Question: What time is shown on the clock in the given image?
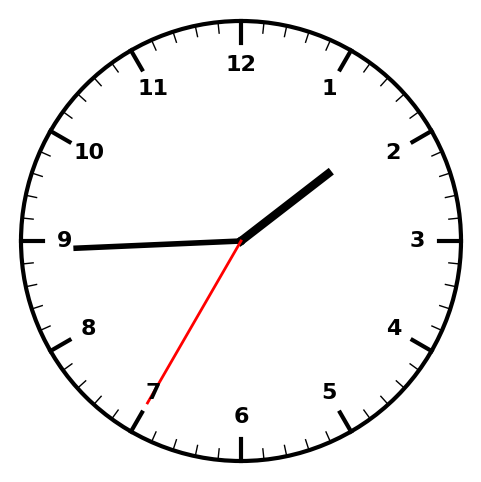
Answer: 01:44:35